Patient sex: M
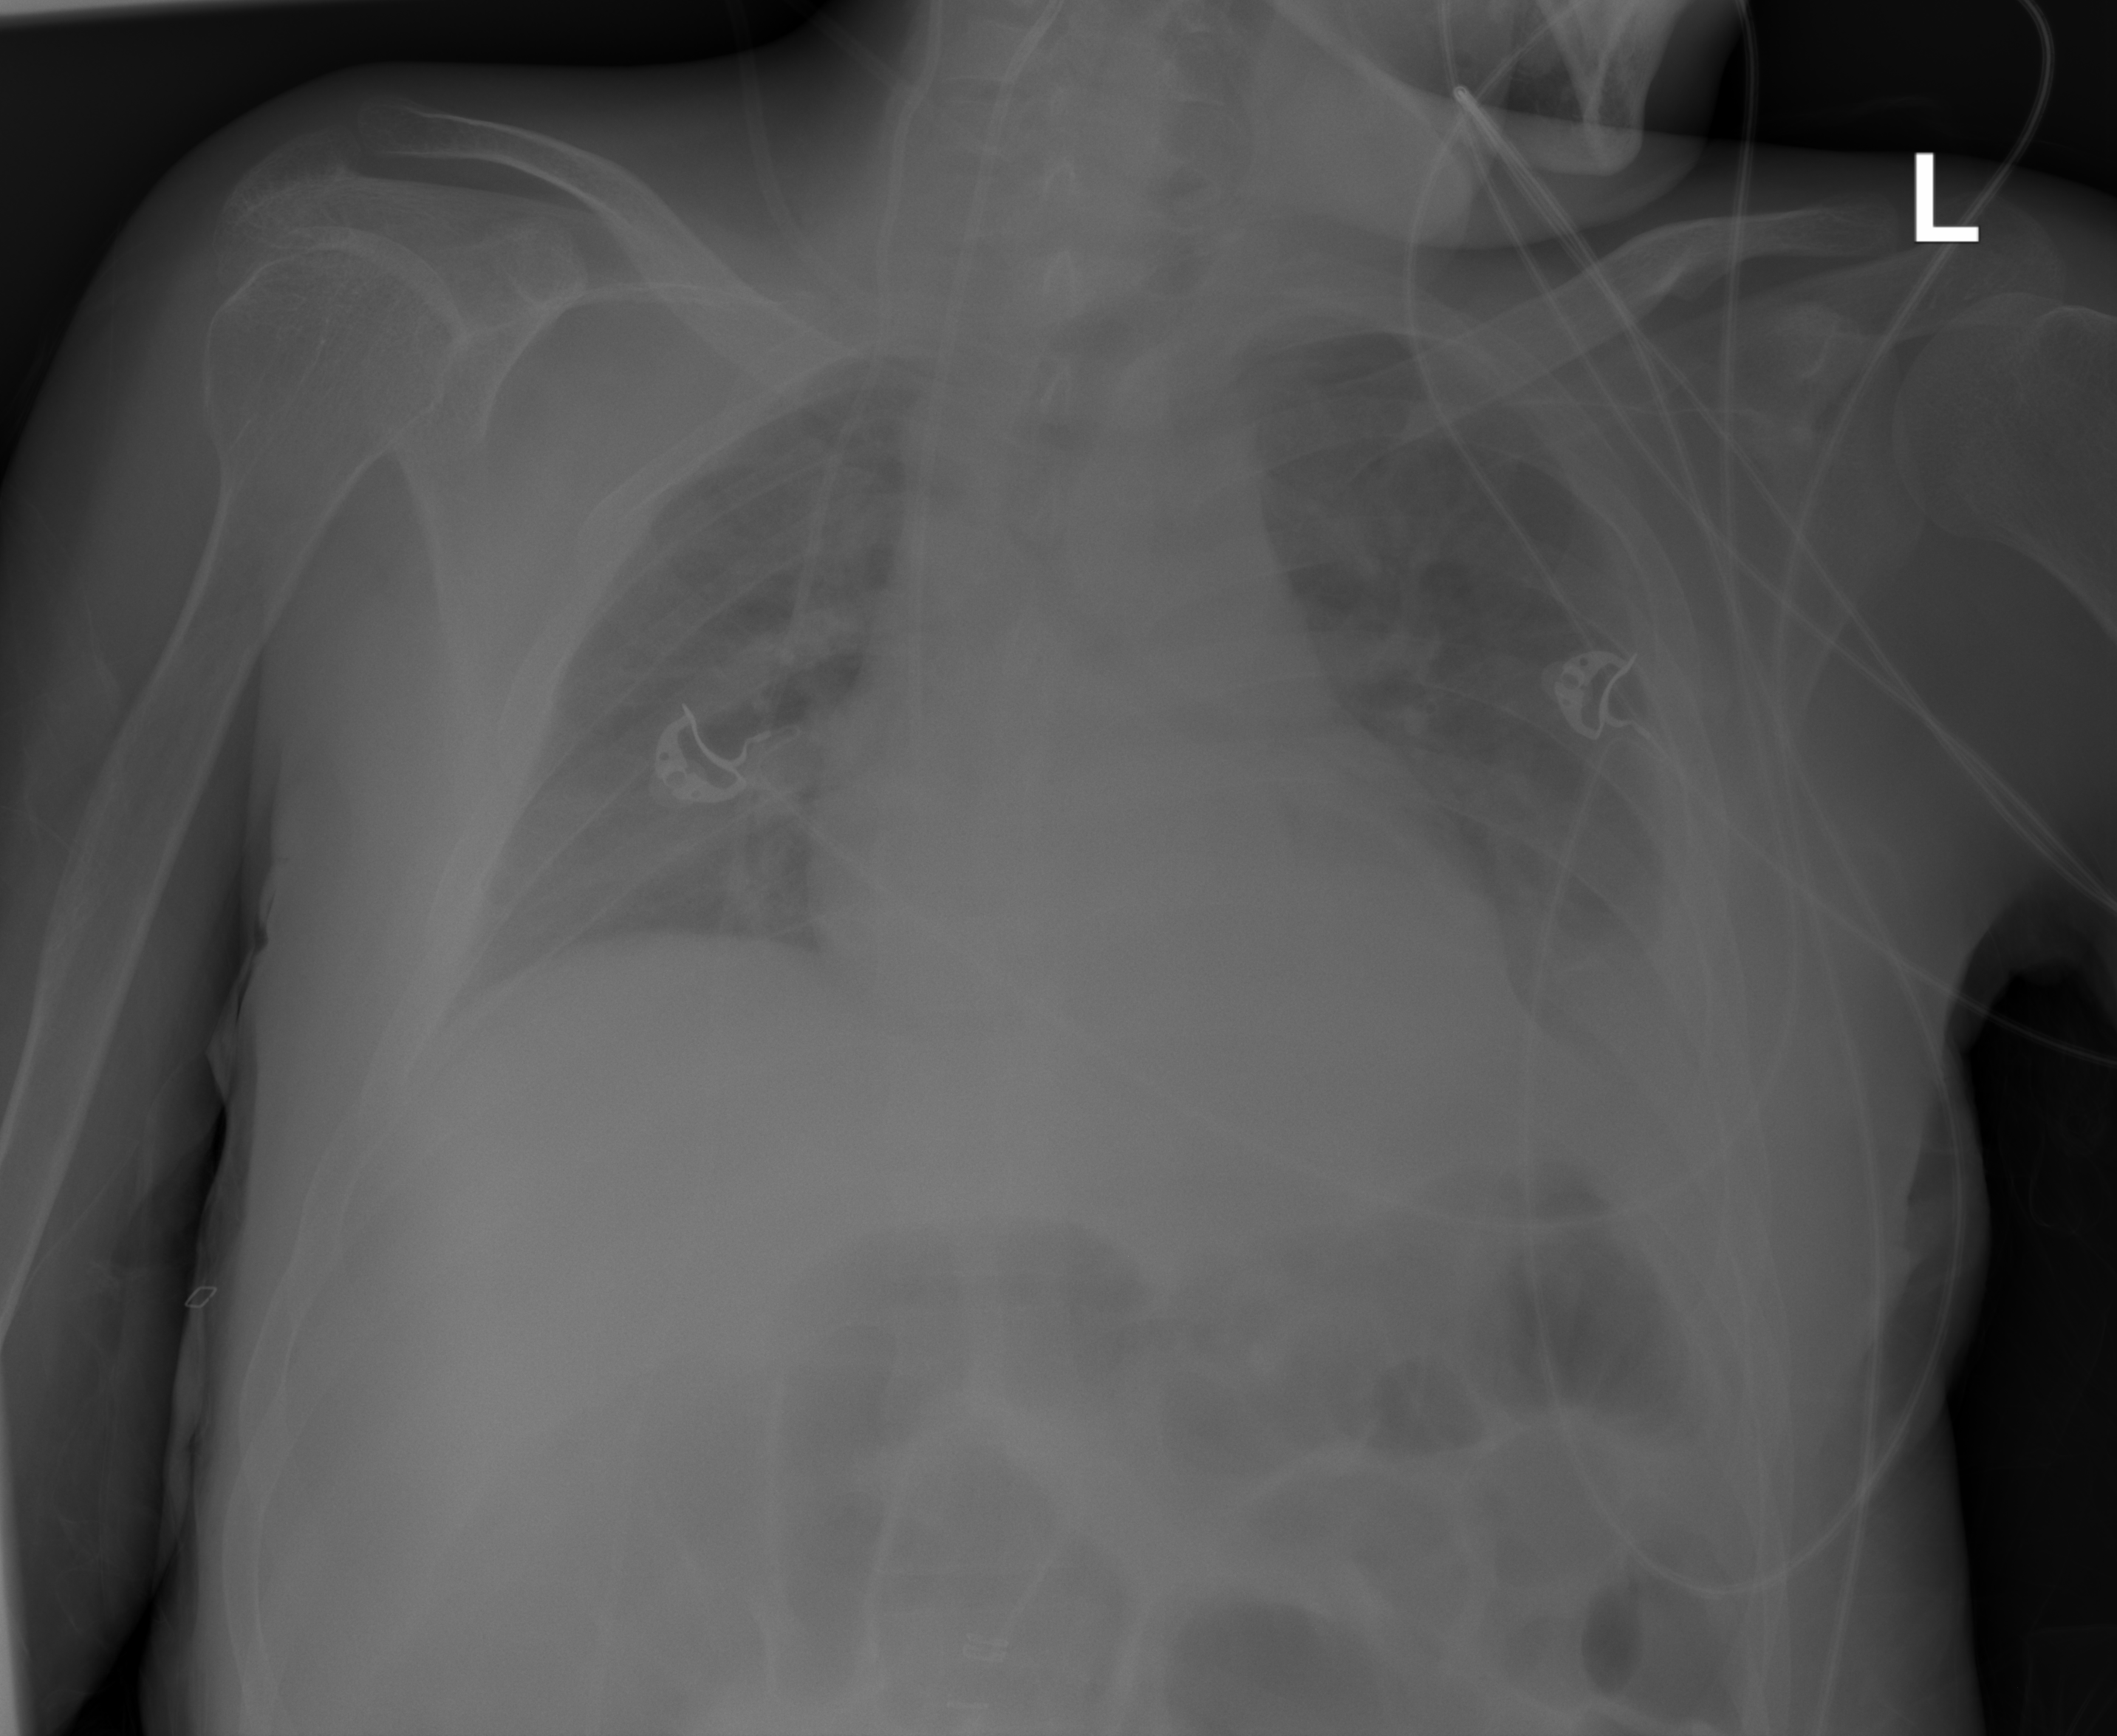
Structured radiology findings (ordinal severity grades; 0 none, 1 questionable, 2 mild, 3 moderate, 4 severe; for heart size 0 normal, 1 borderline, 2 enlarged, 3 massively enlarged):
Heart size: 1
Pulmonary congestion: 2
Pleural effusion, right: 2
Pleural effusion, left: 2
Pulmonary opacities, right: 1
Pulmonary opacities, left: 1
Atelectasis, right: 2
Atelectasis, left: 2